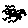
Label: bird